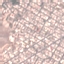
Land use / land cover: Residential